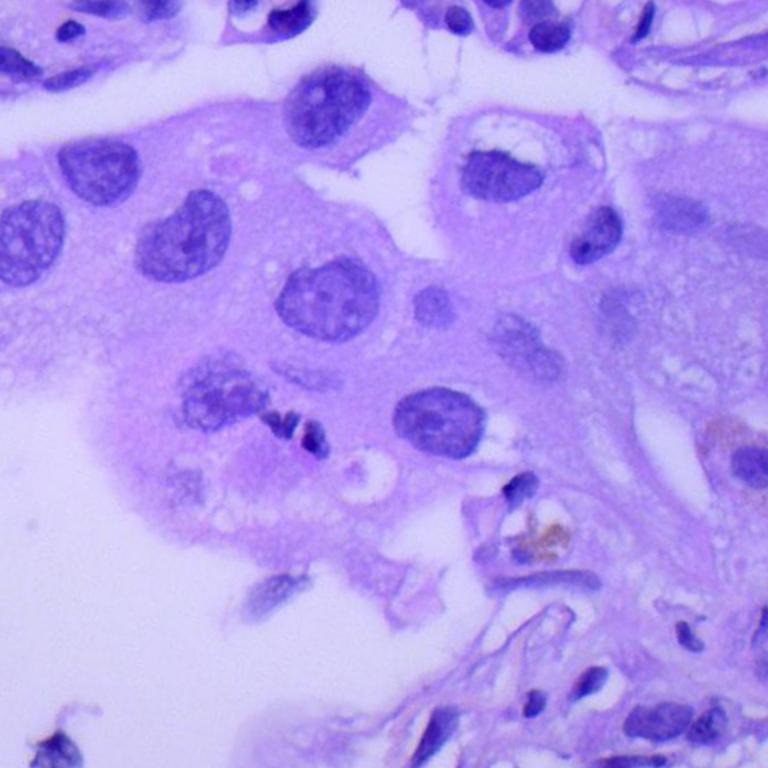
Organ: lung
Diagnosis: adenocarcinomas